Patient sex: F
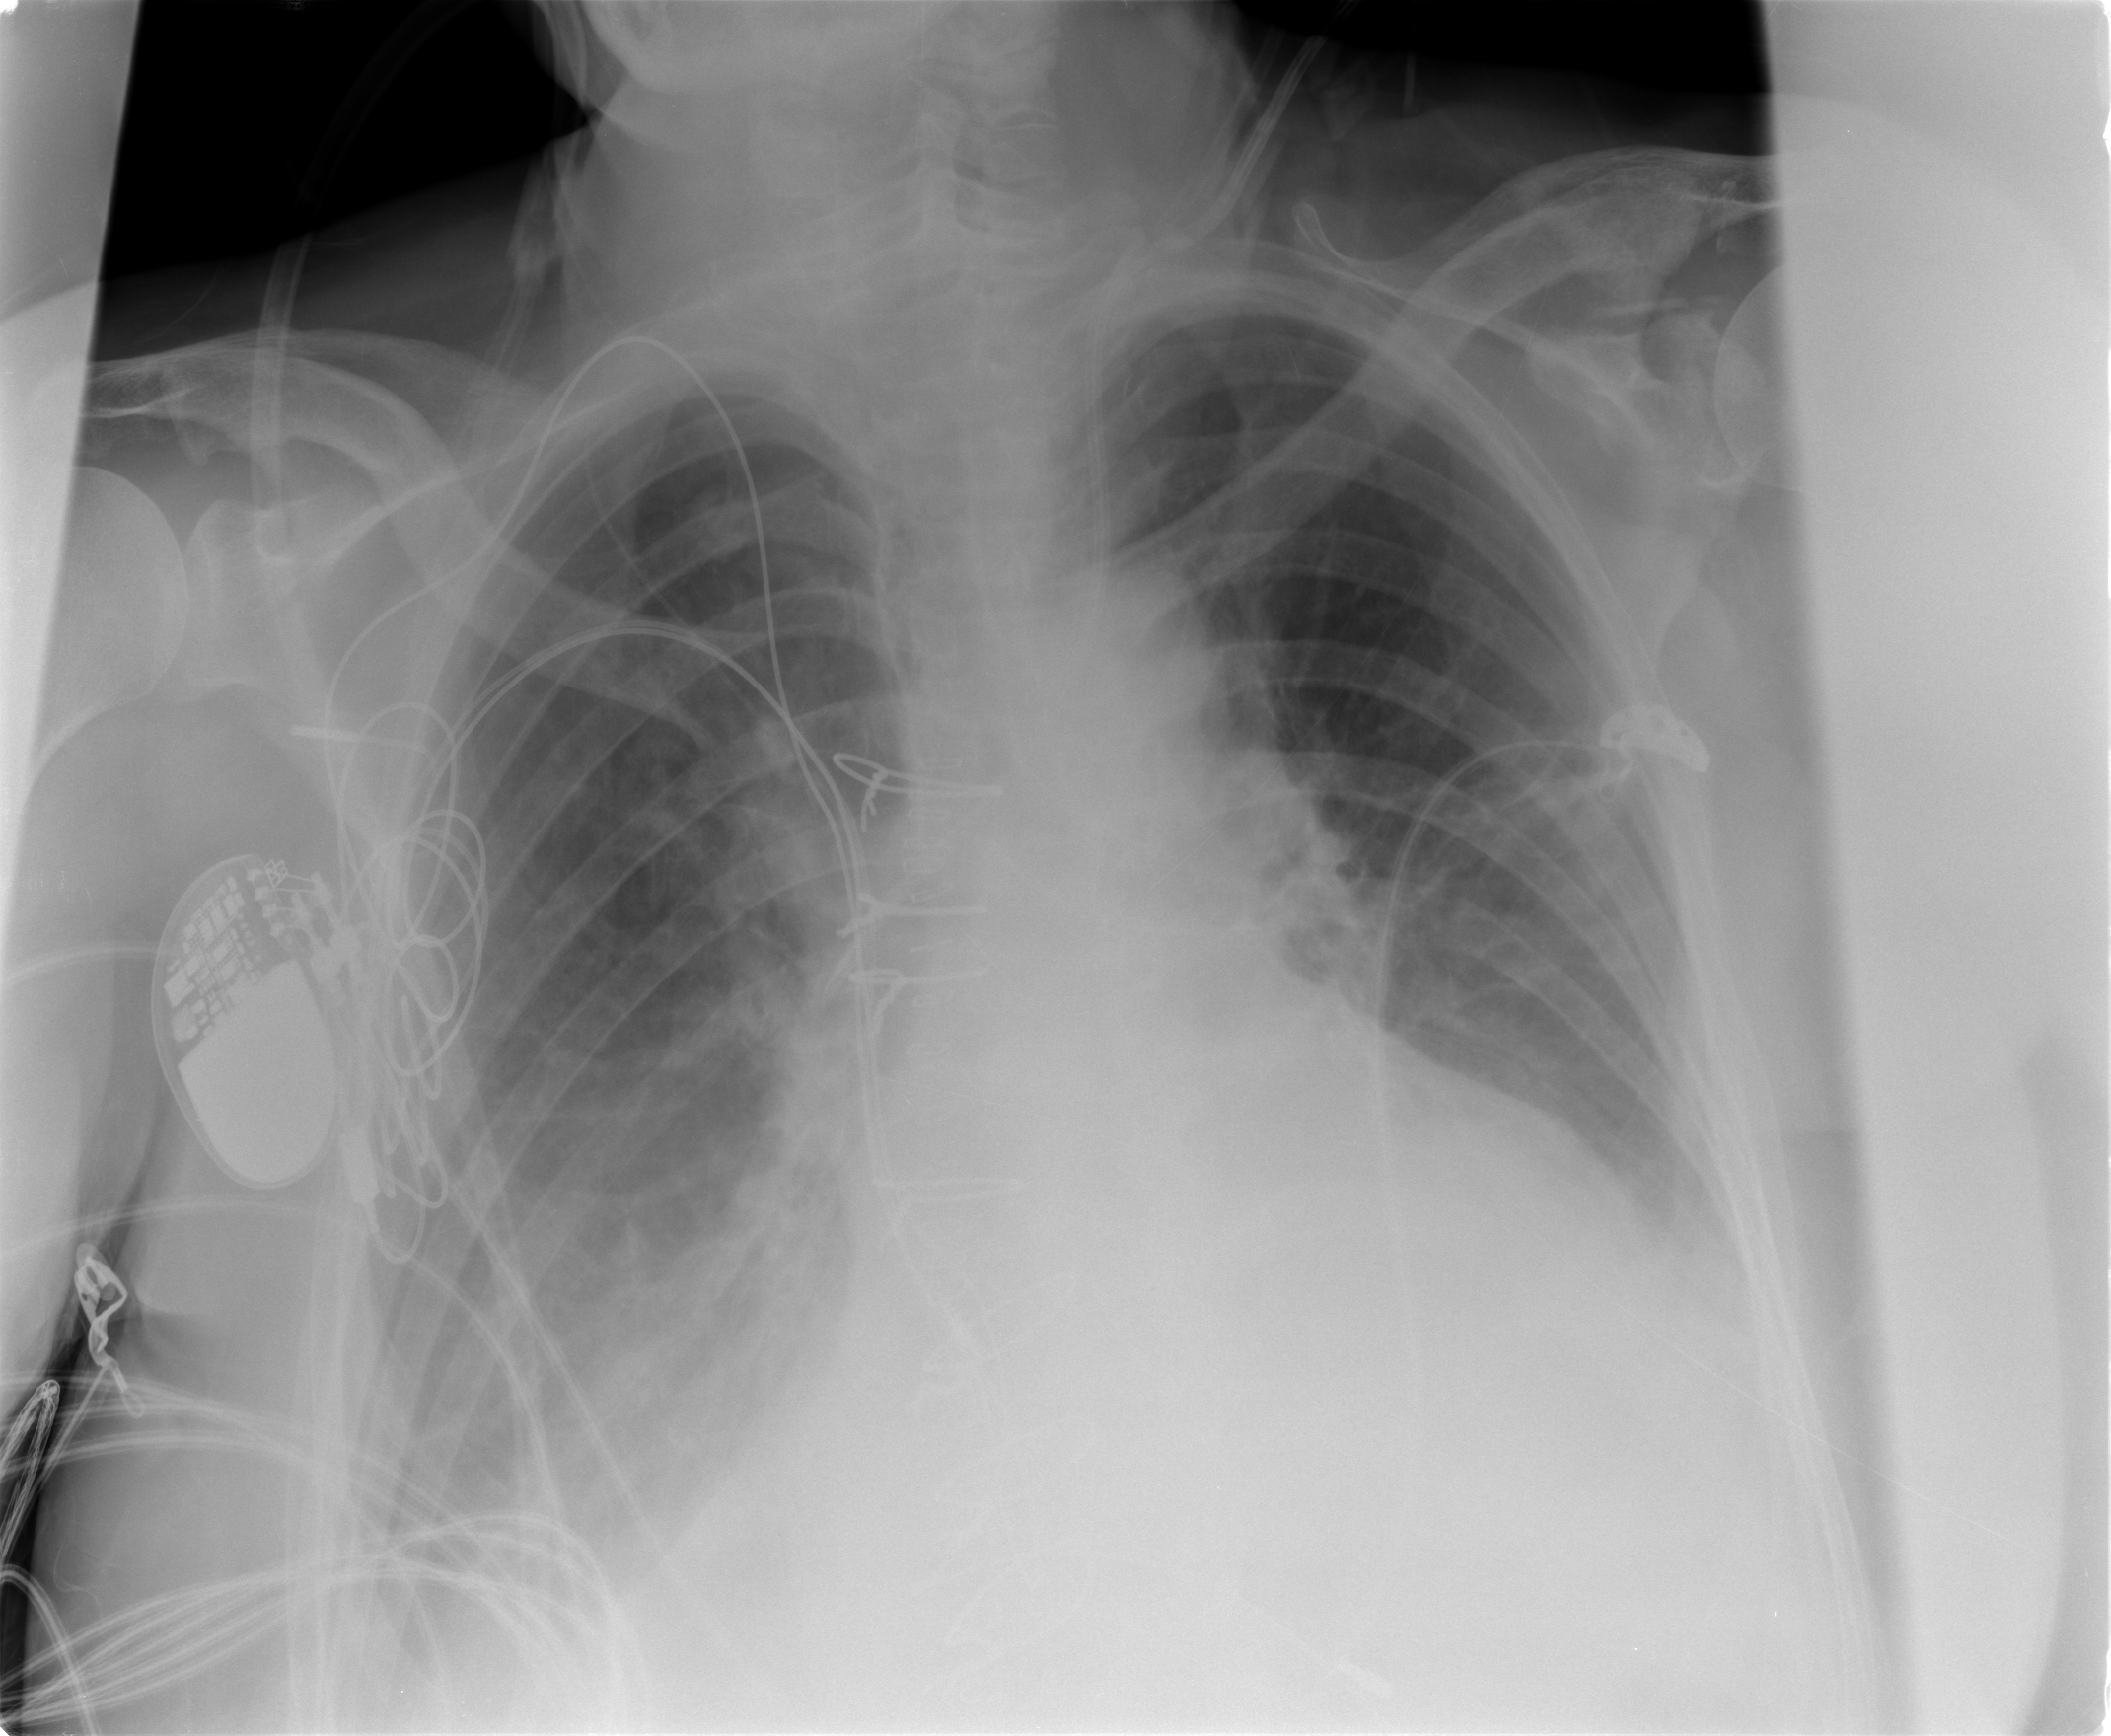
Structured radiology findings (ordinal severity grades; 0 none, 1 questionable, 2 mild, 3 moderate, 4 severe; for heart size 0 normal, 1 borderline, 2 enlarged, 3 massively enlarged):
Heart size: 0
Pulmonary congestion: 2
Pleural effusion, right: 3
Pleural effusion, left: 2
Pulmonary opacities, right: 2
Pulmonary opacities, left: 0
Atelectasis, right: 2
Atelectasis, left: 2